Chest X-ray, AP view. Patient: 56 years old, sex F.
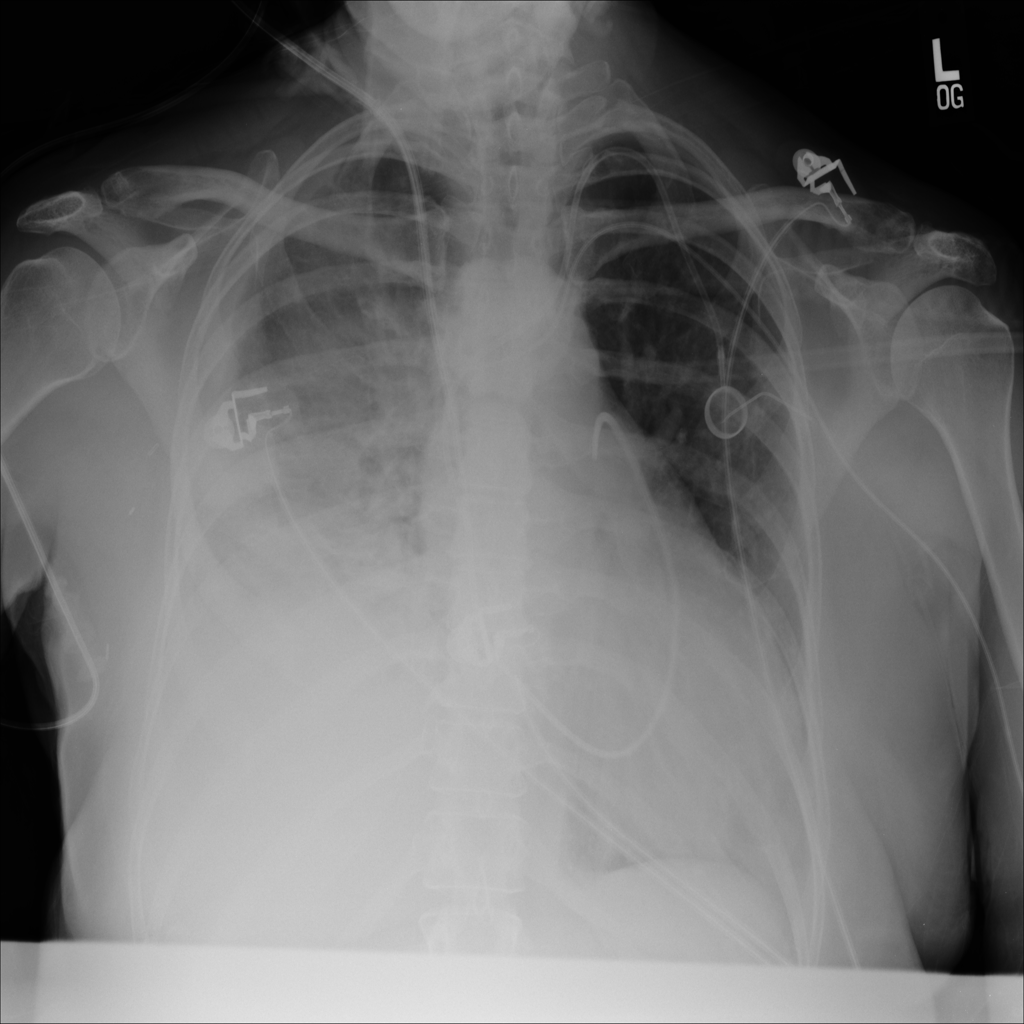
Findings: Effusion, Infiltration